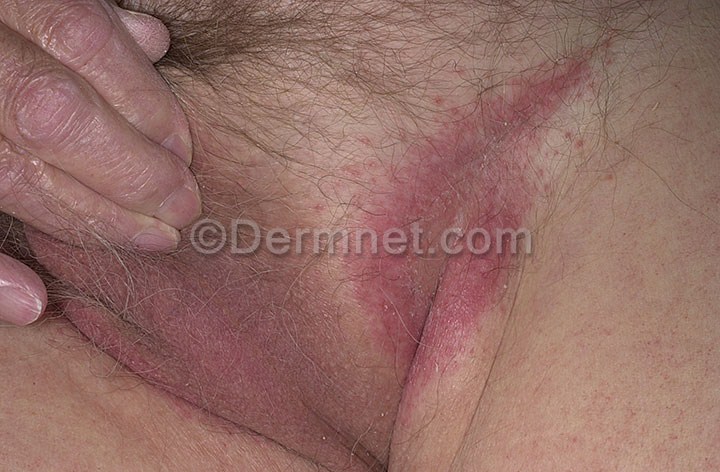
Disease: Tinea Ringworm Candidiasis and other Fungal Infections